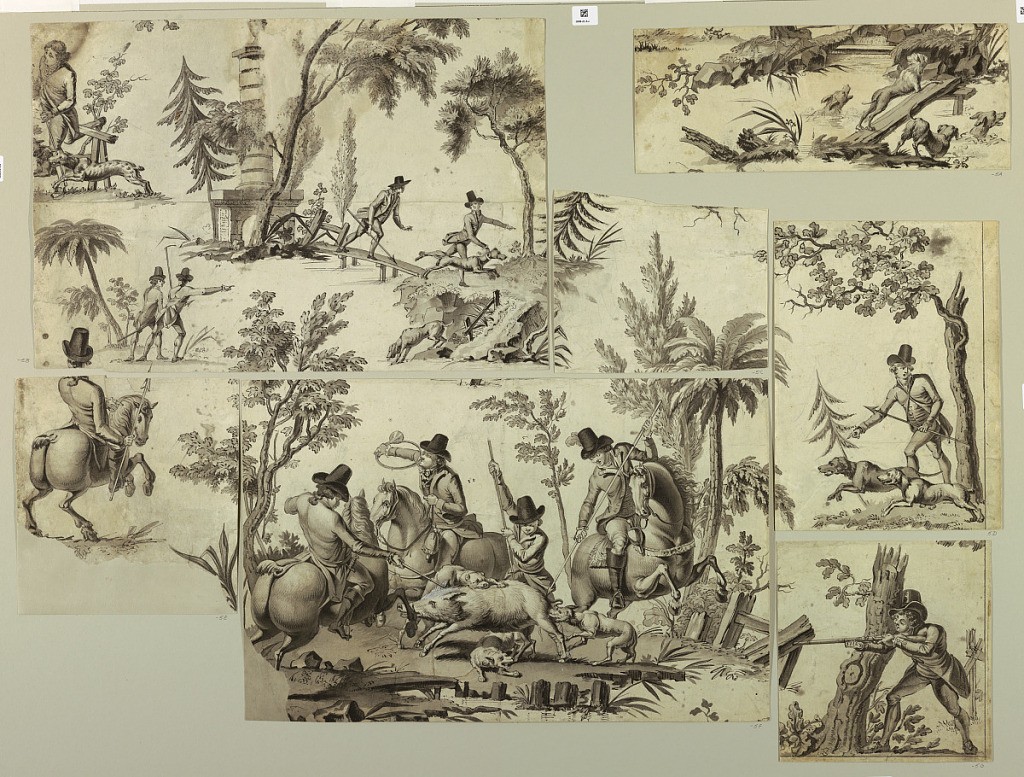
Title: Fragments of an incomplete cartoon for cotton printing: La Course au Sanglier
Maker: Claude-Louis Desrais, French, 1746–1816
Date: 1785
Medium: Pen and black ink with gray washes on paper
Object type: Drawing
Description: The composition of this design for a textile, includes four hounds crossing a small stream; hunters with spears and dogs pursuing the chase in the vicinity of a memorial column; a hunter with a spear directing two hunting dogs to the scent; a hunter on horseback, seen from the back; three hunters on horseback, and one unmounted, with three hunting dogs attacking a wild boar.